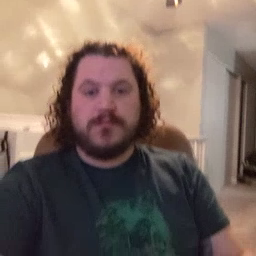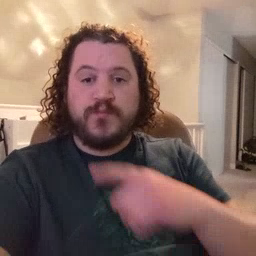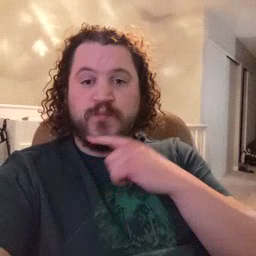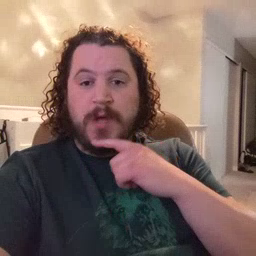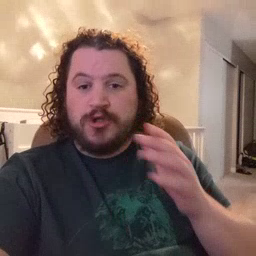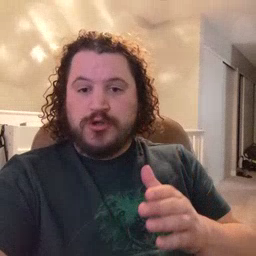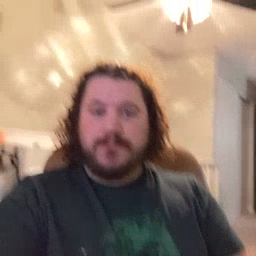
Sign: dryer